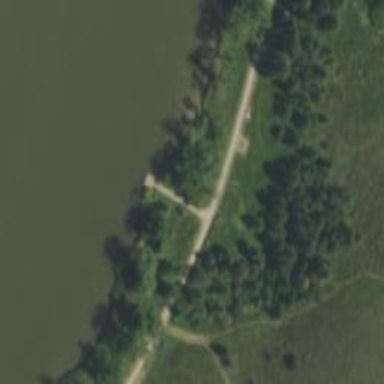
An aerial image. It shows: Dock located along the waterway.